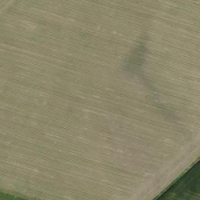
EUNIS habitat code: 56
Species observed at this site:
Cyperus esculentus